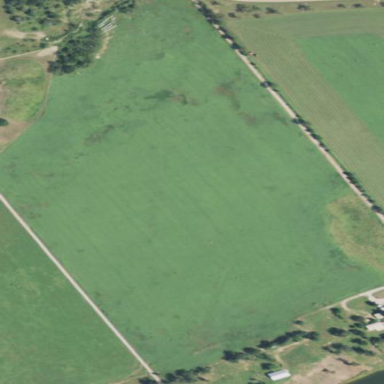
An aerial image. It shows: Farmland with grass crops producing hay.